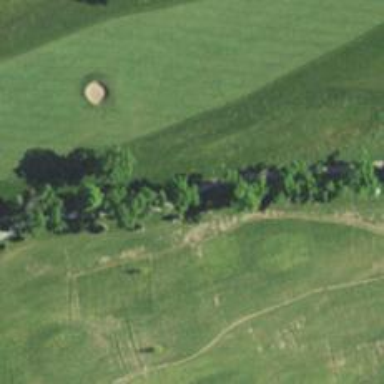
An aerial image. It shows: Pathway for golfing.